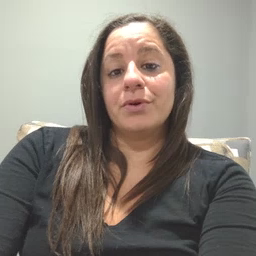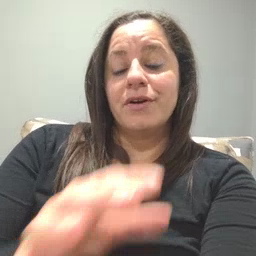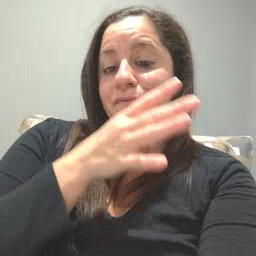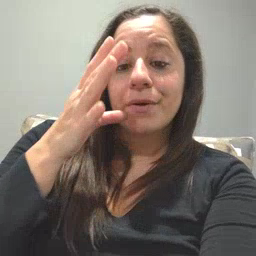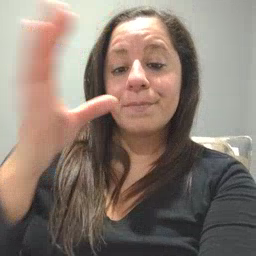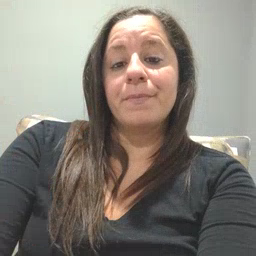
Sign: farm